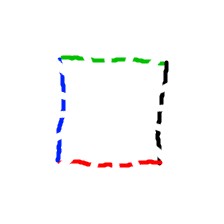
Shape: square